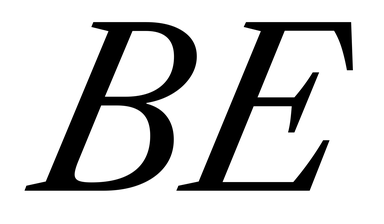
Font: LibreCaslonText-Italic_Italic